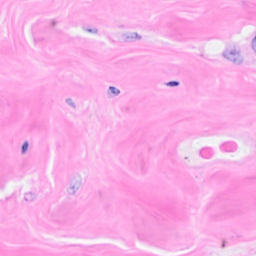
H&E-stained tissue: Breast